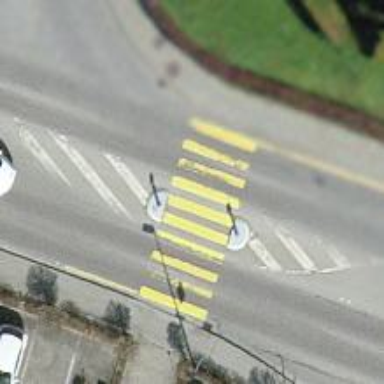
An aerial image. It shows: Marked zebra crossing on the road.